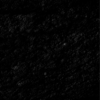
Label: not_dusty